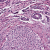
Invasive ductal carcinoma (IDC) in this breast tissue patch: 1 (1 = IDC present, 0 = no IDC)